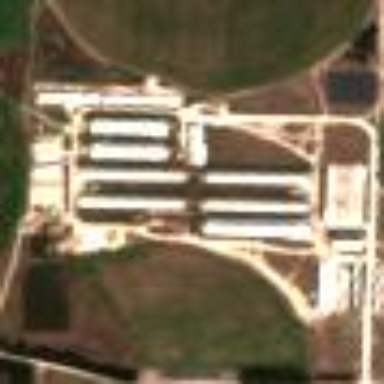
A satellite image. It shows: Dairy farmyard.